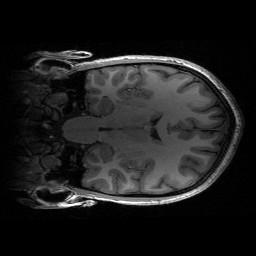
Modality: T1w
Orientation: coronal
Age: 16
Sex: female
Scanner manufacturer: siemens
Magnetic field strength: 3 T
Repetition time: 2.53 s
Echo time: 0.00297 s